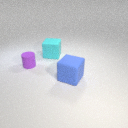
large blue rubber cube to the right of small purple rubber cylinder